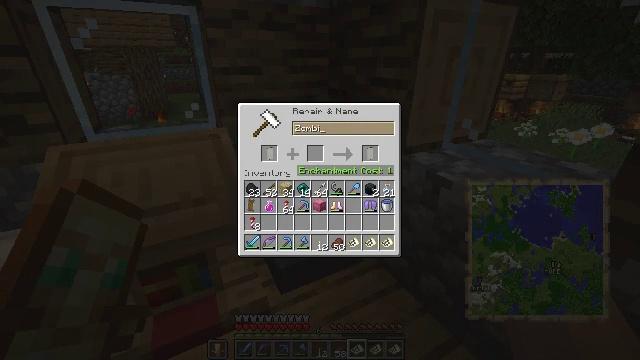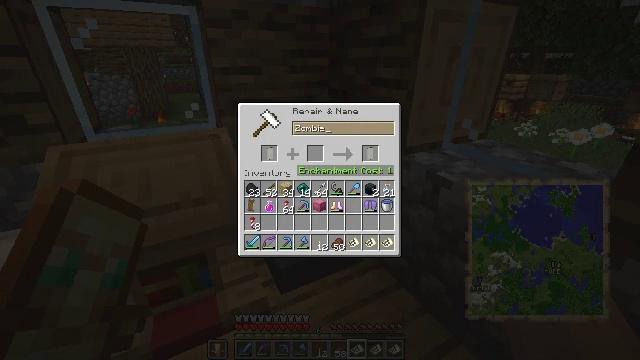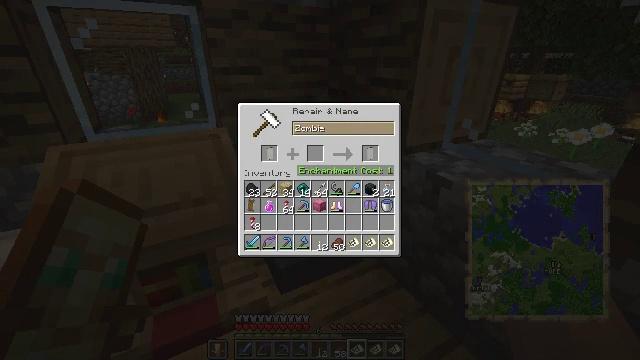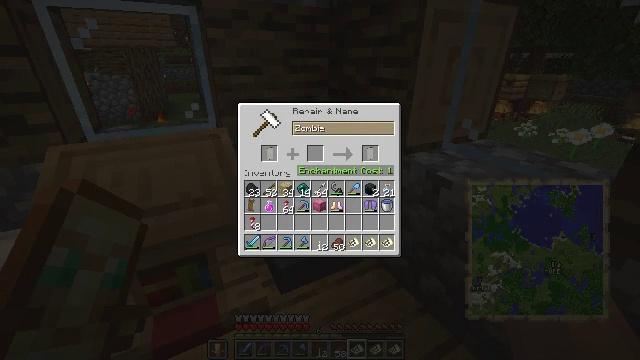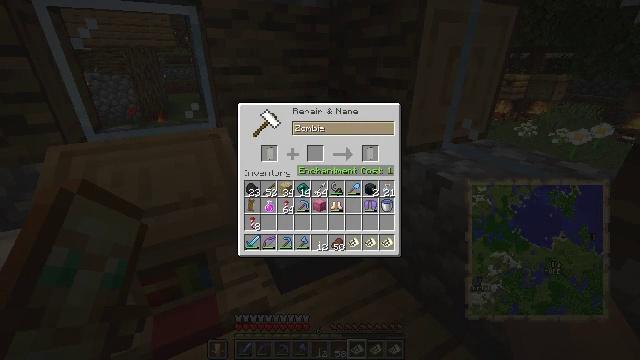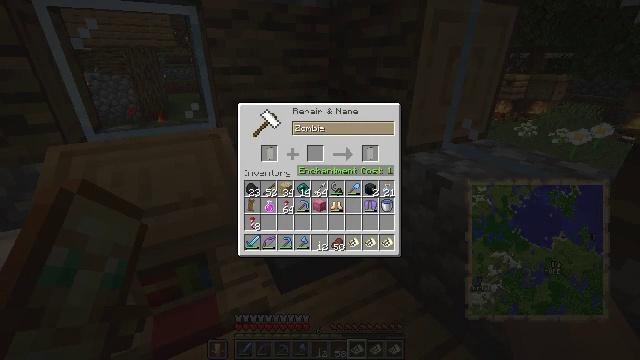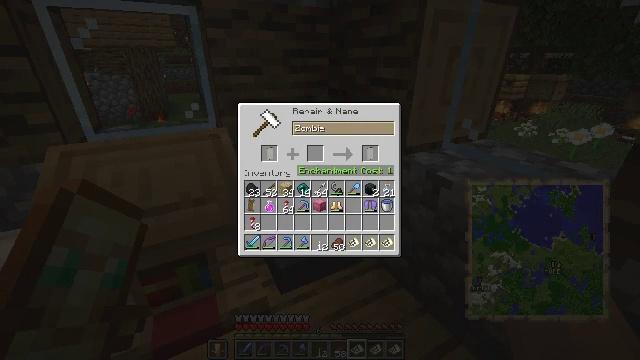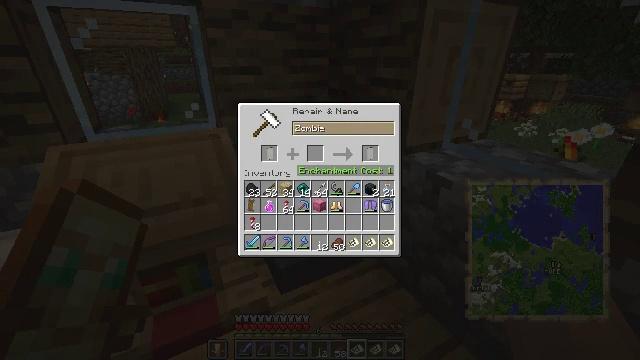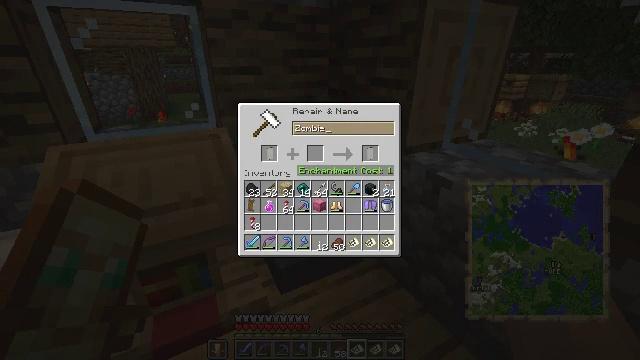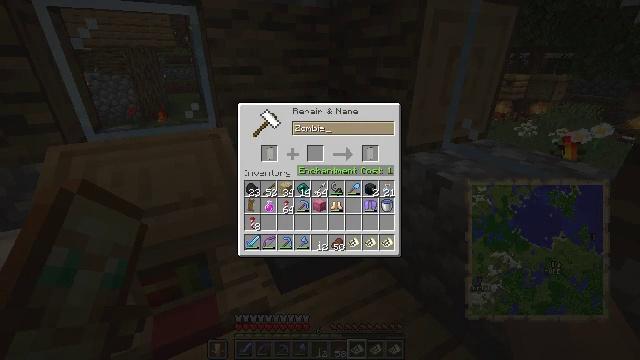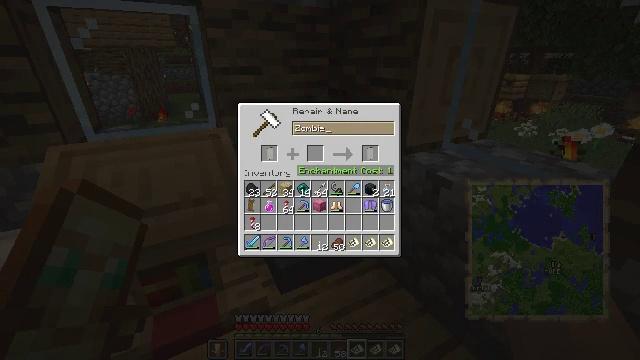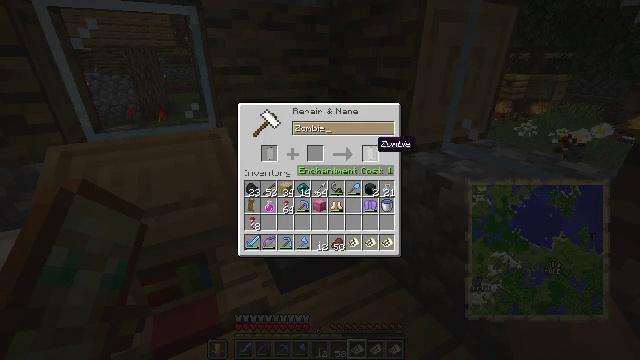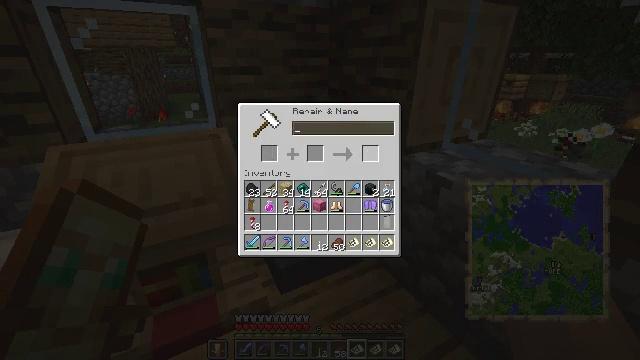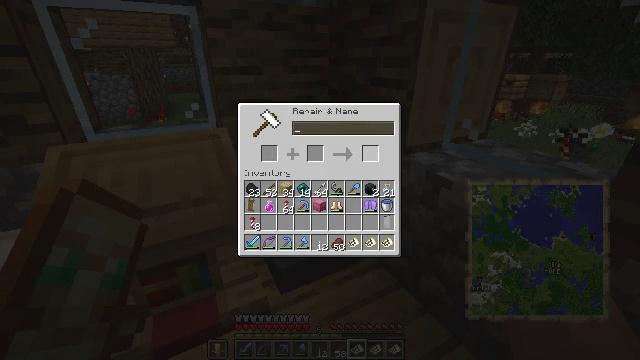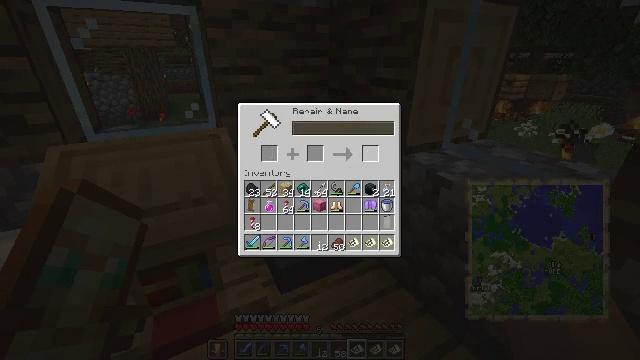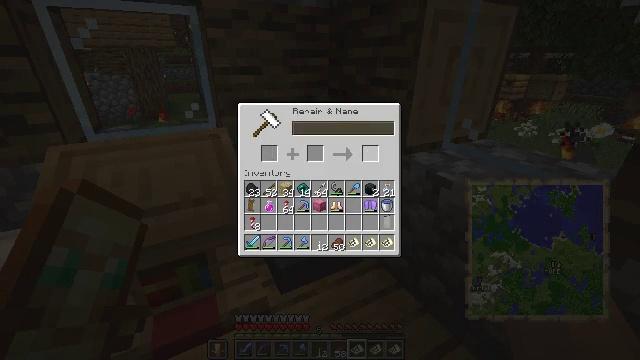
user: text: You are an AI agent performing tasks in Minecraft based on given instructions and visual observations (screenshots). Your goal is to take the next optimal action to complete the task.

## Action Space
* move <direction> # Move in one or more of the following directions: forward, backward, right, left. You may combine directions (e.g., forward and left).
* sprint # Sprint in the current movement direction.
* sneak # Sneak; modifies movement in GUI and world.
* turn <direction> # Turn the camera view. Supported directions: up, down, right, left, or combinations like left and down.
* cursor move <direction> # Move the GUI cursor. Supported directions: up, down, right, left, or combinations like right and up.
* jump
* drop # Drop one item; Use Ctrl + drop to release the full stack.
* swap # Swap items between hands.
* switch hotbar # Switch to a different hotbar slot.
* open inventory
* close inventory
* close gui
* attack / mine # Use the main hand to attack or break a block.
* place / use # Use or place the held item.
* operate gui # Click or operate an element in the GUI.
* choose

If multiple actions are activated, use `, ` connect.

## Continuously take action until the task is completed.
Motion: motion action
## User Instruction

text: craft item air
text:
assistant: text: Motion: close inventory
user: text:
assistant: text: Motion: close inventory
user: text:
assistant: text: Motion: open gui
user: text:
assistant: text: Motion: no_op
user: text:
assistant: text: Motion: no_op
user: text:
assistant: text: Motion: no_op
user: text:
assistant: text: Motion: no_op
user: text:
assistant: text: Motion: cursor move left
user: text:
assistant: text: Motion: no_op
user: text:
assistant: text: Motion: cursor move right and down
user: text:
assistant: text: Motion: sneak, cursor move right
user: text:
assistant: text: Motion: sneak, operate gui
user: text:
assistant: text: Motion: sneak, operate gui
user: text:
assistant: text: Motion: sneak
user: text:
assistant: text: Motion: no_op
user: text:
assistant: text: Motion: cursor move down
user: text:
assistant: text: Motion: cursor move right and down
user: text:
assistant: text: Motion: close gui
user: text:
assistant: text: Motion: turn right and down
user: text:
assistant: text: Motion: turn right and down
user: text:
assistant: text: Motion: turn right and up
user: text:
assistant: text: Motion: move forward
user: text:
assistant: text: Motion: move forward, turn up
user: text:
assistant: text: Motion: move forward, turn left and up
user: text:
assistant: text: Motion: move forward, turn left and up
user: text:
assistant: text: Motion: move forward and move right, turn left and up
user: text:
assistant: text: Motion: move forward and move right, turn left and up
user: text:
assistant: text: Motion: move forward and move right, turn left and up
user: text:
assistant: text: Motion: move right, turn left and up
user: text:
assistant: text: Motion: move back and move right, turn left